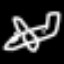
Label: airplane